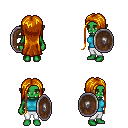
a pixel art fantasy rpg character, female body template, orc, green skin, teal sleeveless shirt, white pants, dark blonde extra-long hairstyle, shield, four views (front, back, left, right), 2x2 character sprite sheet, small pixel art, hard edges, no anti-aliasing